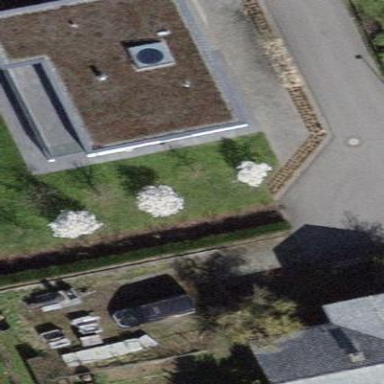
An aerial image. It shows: Residential building.